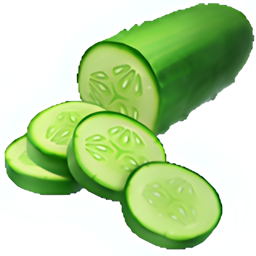
Name: cucumber
Emoji: 🥒
Group: Food & Drink
Sub-group: food-vegetable